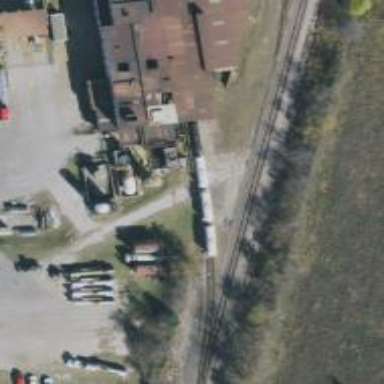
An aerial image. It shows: Rail spur service.